Двухлучевую дифракцию электронов впервые наблюдали Мерли-Миссироли с Пози в 1974 году и Тономура с сотрудниками в 1989 году. В эксперименте по дифракции электронов точечный источник $S$ испускает монохроматические электроны, которые сначала проходят через электронную «бипризму», а затем попадают в плоскость наблюдения. Электронная «бипризма» состоит из заземлённой цилиндрической проволочной сетки и очень тонкой проволочки $F$ в её центре. Пусть $l$ — расстояние между проволочкой $F$ и источником $S$; $d$ — расстояние между мнимыми источниками $S_1$ и $S_2$; $L$ — расстояние между проволочкой $F$ и плоскостью наблюдения (экраном).
Пусть начало координат $O$ находится на оси проволочки. Получите выражение для потенциала в произвольной точке плоскости $(x, z)$, выразив его через $V_a$, $a$ и $b$, где $V_a$ — потенциал поверхности проволочки, $a$ — радиус проволочки, $b$ — радиус цилиндрической сетки.
Плоская волна приходящих электронов с волновым вектором $k_z$ отклоняется «бипризмой» вследствие $x$-компоненты силы, действующей на электроны. Запишите выражение для $k_x-x$ — компоненты волнового вектора отклонённой волны. Выразите $k_x$ через $e, v_z, V_a, k_z, a$ и $b$, где $e$ и $v_z$ — заряд и $z$-компонента скорости электронов $(k_x\ll k_z)$. Напомним, что $\vec k =\frac{2\pi\vec p}{h}$ где $h$ — постоянная Планка. На пути к точке $S$ электроны испускаются источником и ускоряются разностью потенциалов $V_0$. Определите длину волны электрона, выразив её через его массу $m$, заряд $e_0$ и $V_0$.
пренебрегая релятивистскими эффектами;
учитывая релятивистские эффекты. В эксперименте Тономуры с сотрудниками $v_z=c/2$, $V_a=10~В$, $V_0=50~кВ$, $a=0.5~мкм$, $b=5~мм$, $l=25~см$, $L=1.5~м$, $h=6.6\times 10^{-34}~Дж \cdot с$, заряд электрона $-e_0=-1.6\times 10^{-19}~Кл$, масса электрона, $m=9.1\times 10^{-31}~кг$, скорость света в вакууме $c=3\times 10^8~м/с$.
вычислите величину $k_x$.
определите расстояние между интерференционными полосами на экране.
Увеличится или уменьшится расстояние между интерференционными полосами, если распространяющаяся волна будет не плоской, а сферической?
Какую относительную погрешность в определении длины волны даёт использование нерелятивистского приближения в части (c)? Выразите ответ в процентах.
Вычислите расстояние $d$ между мнимыми источниками.
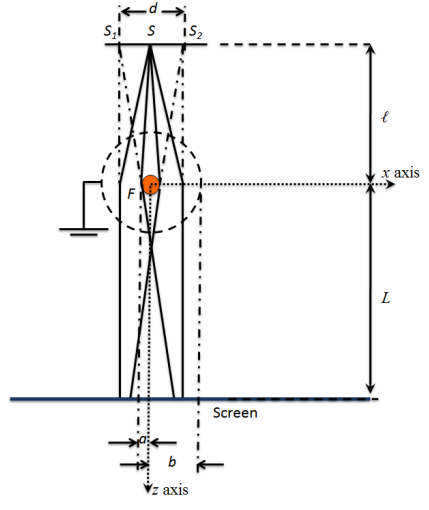
Пусть начало координат $O$ находится на оси проволочки. Получите выражение для потенциала в произвольной точке плоскости $(x, z)$, выразив его через $V_a$, $a$ и $b$, где $V_a$ — потенциал поверхности проволочки, $a$ — радиус проволочки, $b$ — радиус цилиндрической сетки.

Плоская волна приходящих электронов с волновым вектором $k_z$ отклоняется «бипризмой» вследствие $x$-компоненты силы, действующей на электроны. Запишите выражение для $k_x-x$ — компоненты волнового вектора отклонённой волны. Выразите $k_x$ через $e, v_z, V_a, k_z, a$ и $b$, где $e$ и $v_z$ — заряд и $z$-компонента скорости электронов $(k_x\ll k_z)$. Напомним, что $\vec k =\frac{2\pi\vec p}{h}$ где $h$ — постоянная Планка.

пренебрегая релятивистскими эффектами;

учитывая релятивистские эффекты.

вычислите величину $k_x$.

определите расстояние между интерференционными полосами на экране.

Увеличится или уменьшится расстояние между интерференционными полосами, если распространяющаяся волна будет не плоской, а сферической?

Какую относительную погрешность в определении длины волны даёт использование нерелятивистского приближения в части (c)? Выразите ответ в процентах.

Вычислите расстояние $d$ между мнимыми источниками.
Темы:
T, Азиатские